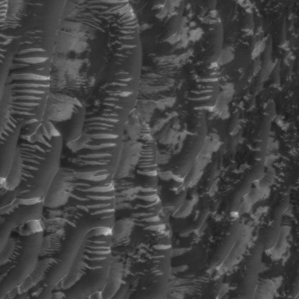
Label: frost